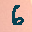
Label: 6